Interaction volume radius: 5 \u00c5
Interaction volume height: 15 \u00c5
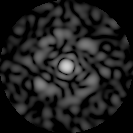
Disorder parameter: 0.7344